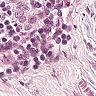
Metastatic tissue present: yes